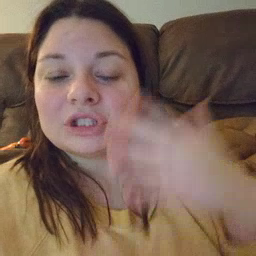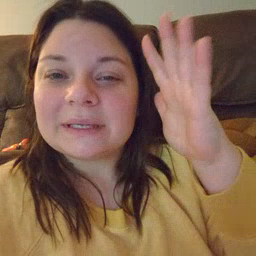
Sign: tree